【题型】填空题　【知识点】函数　【难度】medium
设函数$f(x)=\sin\left(\omega x+\dfrac{\pi}{5}\right)(\omega>0)$，已知$f(x)$在$[0,2\pi]$有且仅有5个零点，下述四个结论：
\noindent ① $f(x)$在$(0,2\pi)$有且仅有3个最大值的点
\noindent ② $f(x)$在$(0,2\pi)$有且仅有2个最小值的点
\noindent ③ $f(x)$在$\left(0,\dfrac{\pi}{10}\right)$单调递增
\noindent ④ $\omega$的取值范围是$\left[\dfrac{12}{5},\dfrac{29}{10}\right)$，
\noindent 其中所有正确结论的编号是\_\_\_\_\_\_

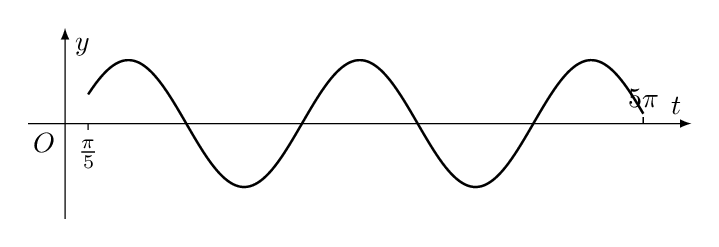
【解答】

\noindent \textbf{【答案】} ①③④

\vspace{0.2cm}
\noindent \textbf{【难度】} 0.65

\vspace{0.2cm}
\noindent \textbf{【知识点】} 求$\sin x$型三角函数的单调性、根据函数零点的个数求参数范围

\vspace{0.2cm}
\noindent \textbf{【分析】} 由题意$y=\sin t$在$\left[\dfrac{\pi}{5},2\omega\pi+\dfrac{\pi}{5}\right]$上有且仅有5个零点，数形结合及正弦型函数的性质判断各项的正误即可.

\vspace{0.2cm}
\noindent \textbf{【详解】} 若$x\in[0,2\pi]$，则$\omega x+\dfrac{\pi}{5}\in\left[\dfrac{\pi}{5},2\omega\pi+\dfrac{\pi}{5}\right]$，
\noindent 因为$f(x)$在$[0,2\pi]$有且仅有5个零点，结合正弦函数图象可知，
\noindent 所以$5\pi\leq 2\omega\pi+\dfrac{\pi}{5}<6\pi$，得$\dfrac{12}{5}\leq\omega<\dfrac{29}{10}$，故④正确；
\noindent 由图知：$f(x)$在$(0,2\pi)$上仅有3个最大值点，可能有2个或3个最小值点，
\noindent 故①对，②错；
\noindent $x\in\left(0,\dfrac{\pi}{10}\right)$，则$t=\omega x+\dfrac{\pi}{5}\in\left[\dfrac{\pi}{5},\dfrac{\omega\pi}{10}+\dfrac{\pi}{5}\right]$，而$\dfrac{\omega\pi}{10}+\dfrac{\pi}{5}<\dfrac{\pi}{2}$，
\noindent 易知$f(x)$在$\left(0,\dfrac{\pi}{10}\right)$上单调递增，故③正确.

\vspace{0.2cm}
\noindent 故答案为：①③④